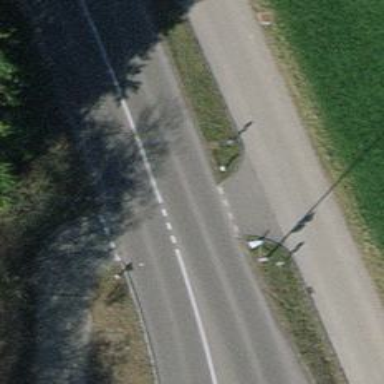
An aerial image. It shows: Unmarked crossing with pedestrian island.